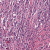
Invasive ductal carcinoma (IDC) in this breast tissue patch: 1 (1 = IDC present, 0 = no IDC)